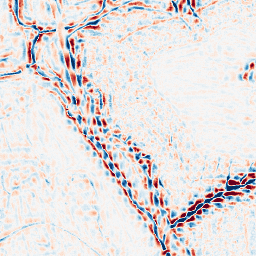
Category: wavelet
Decomposition family: wavelet_dwt
Decomposition parameters: wavelet: db4
level: 3
Upsampling method: sinc_blackman
Upsampling parameters: scale: 2
kernel_size: 16
Upsampling scale: 2